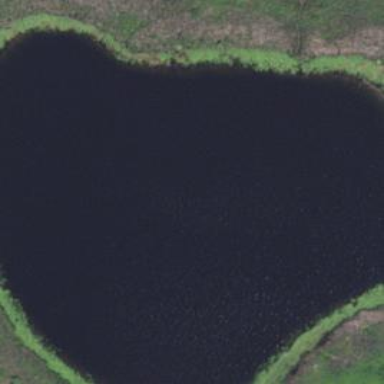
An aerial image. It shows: Serene lake.